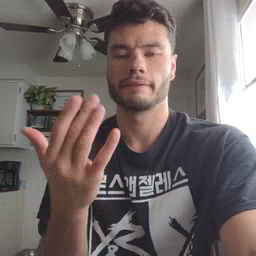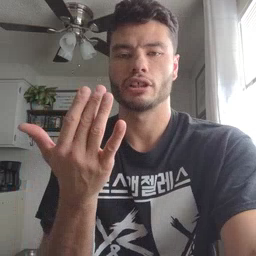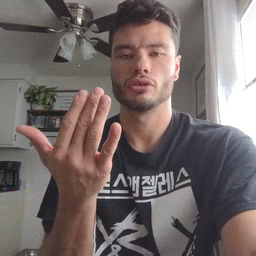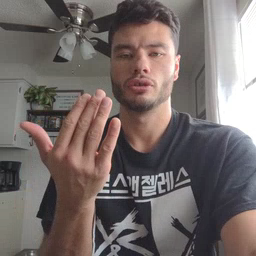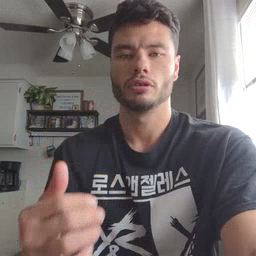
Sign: finger